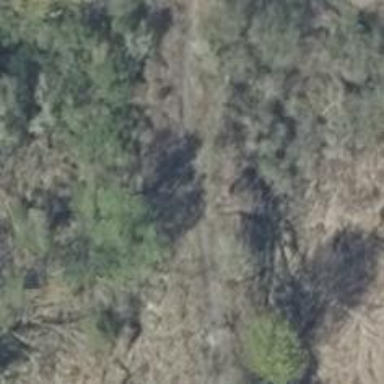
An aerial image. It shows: Abandoned railway path on the ground.